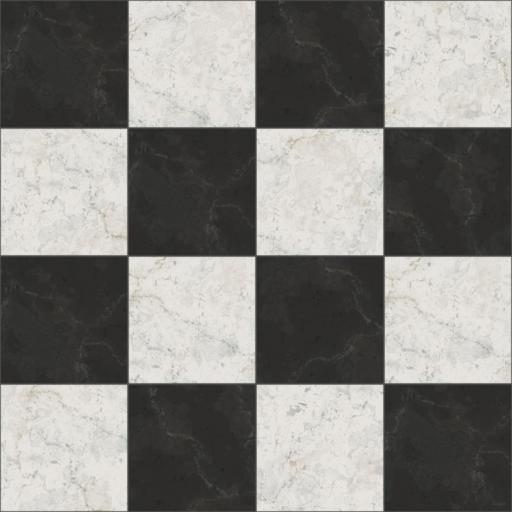
Tags: black checker floor marble pattern tiled tiles white